Current action and preconditions to check: path_clear

Your task: For each precondition in the list above, predict whether it will hold at this action.

Consider the current scene as observed from the mobile robot's camera, and analyze the predicted future states of all dynamic agents (e.g., people, animals, vehicles, or any moving entities) within the NEXT SECOND.

IMPORTANT: Only answer "very likely" if you are absolutely certain—based on strong, clear evidence—that a dynamic agent will violate the precondition in the predicted future state. Do NOT answer "very likely" for unlikely, ambiguous, or low-probability risks.

Ask yourself for each precondition: Is there a high probability, with clear and convincing evidence, that the predicted future states of any dynamic agent will interfere with the predicted future state of the currently executing action within the NEXT SECOND, causing that precondition to fail?

Assess the risk level based on these predictions. Use "likely" or "very likely" if motions create a clear risk of interference.

Use "neutral" or "improbable" if agents are nearby but their predicted paths are clearly diverging or non-conflicting.

Failure Risk Categories: "very improbable", "improbable", "neutral", "likely", "very likely"

Answer Format: Output ONLY the probability_of_failure value from these categories: "very improbable", "improbable", "neutral", "likely", "very likely"

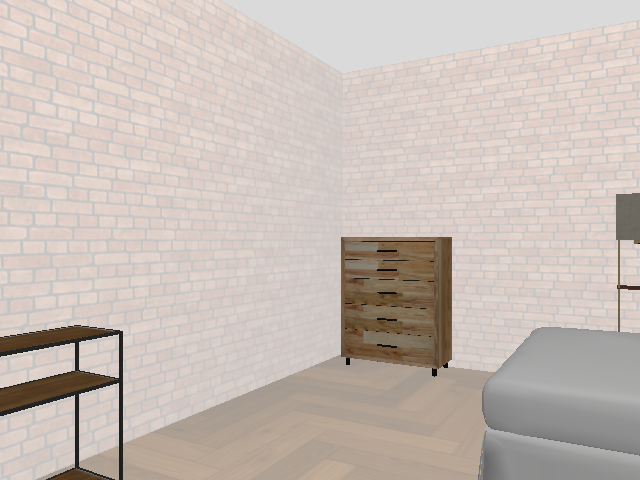

Answer: very improbable